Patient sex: M
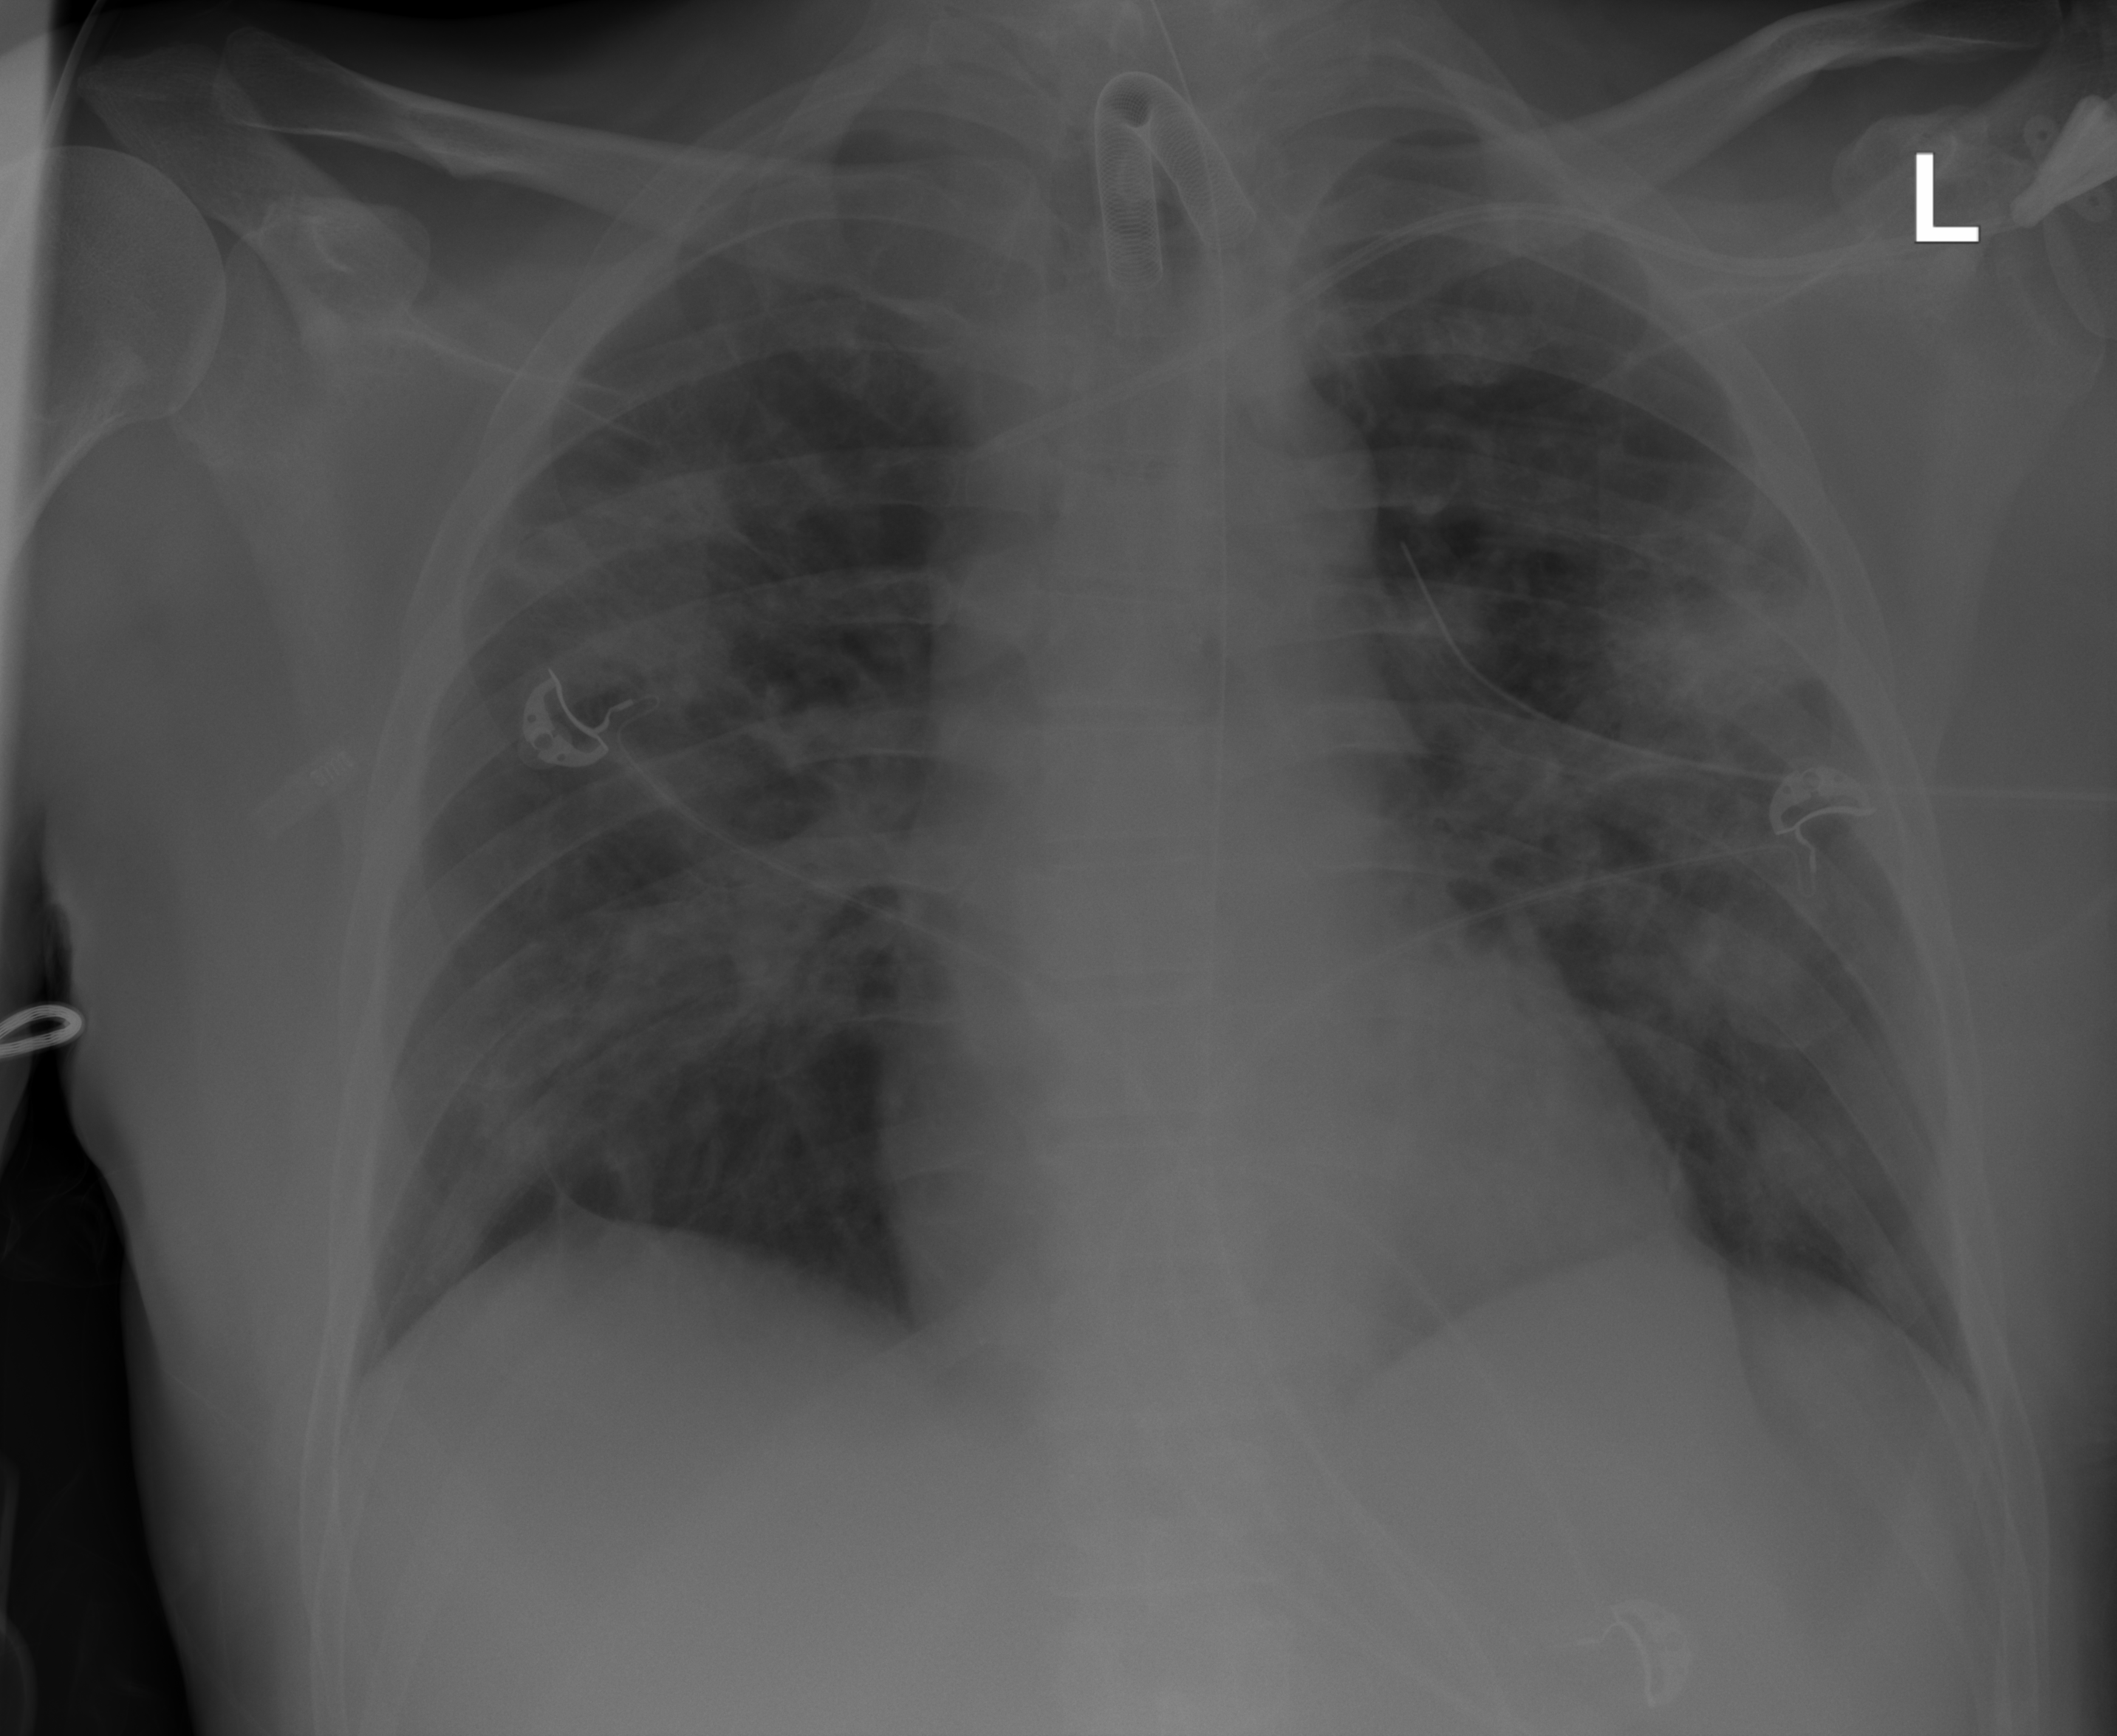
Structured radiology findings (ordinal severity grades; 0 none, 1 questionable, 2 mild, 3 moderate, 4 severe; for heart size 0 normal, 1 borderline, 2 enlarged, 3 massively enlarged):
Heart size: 0
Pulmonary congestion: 0
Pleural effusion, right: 0
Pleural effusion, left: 1
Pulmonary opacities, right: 3
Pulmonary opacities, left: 3
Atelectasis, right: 3
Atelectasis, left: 3